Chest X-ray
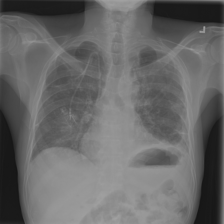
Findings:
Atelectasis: negative
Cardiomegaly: negative
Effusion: negative
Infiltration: negative
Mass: negative
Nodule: negative
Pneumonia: negative
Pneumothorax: negative
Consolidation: negative
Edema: negative
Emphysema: negative
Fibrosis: negative
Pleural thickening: positive
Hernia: negative